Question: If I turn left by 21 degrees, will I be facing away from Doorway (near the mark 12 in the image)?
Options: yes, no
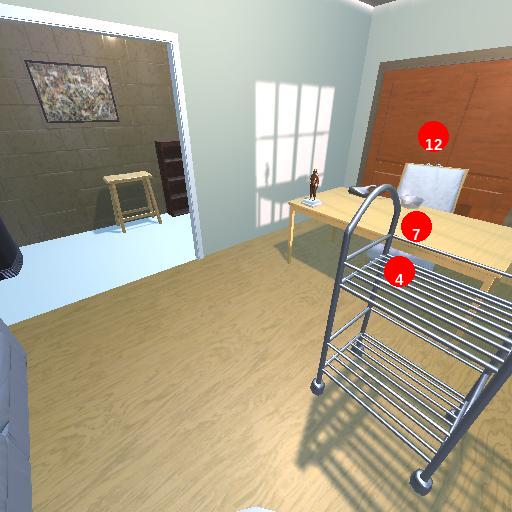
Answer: yes